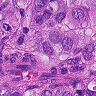
Metastatic tissue present: yes